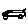
Label: car